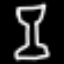
Label: hourglass